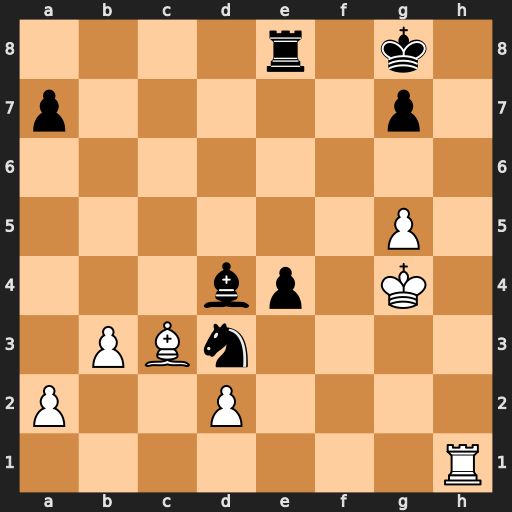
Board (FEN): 4r1k1/p5p1/8/6P1/3bp1K1/1PBn4/P2P4/7R
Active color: w
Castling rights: -
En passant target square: -
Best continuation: Bxd4 e3 Bxe3